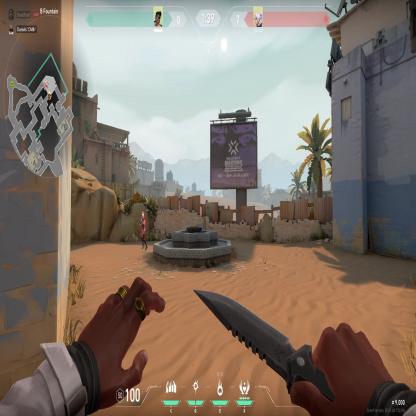
Label: enemy